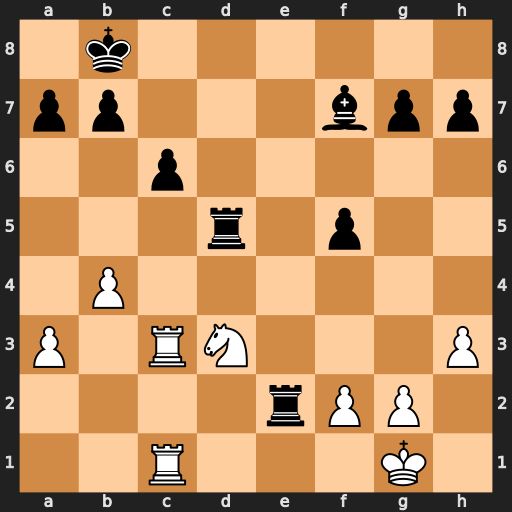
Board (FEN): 1k6/pp3bpp/2p5/3r1p2/1P6/P1RN3P/4rPP1/2R3K1
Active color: w
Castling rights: -
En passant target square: -
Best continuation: Nf4 Re7 Nxd5